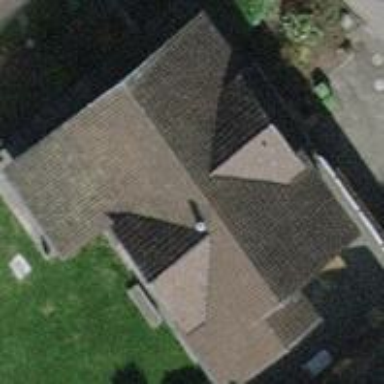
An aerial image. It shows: Detached building.